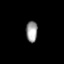
Tissue: lung
Cell type: Epithelial cells
Senescence score: 0.2431
Nuclear area (px): 241
Mean DAPI intensity: 152.149